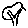
Label: tree